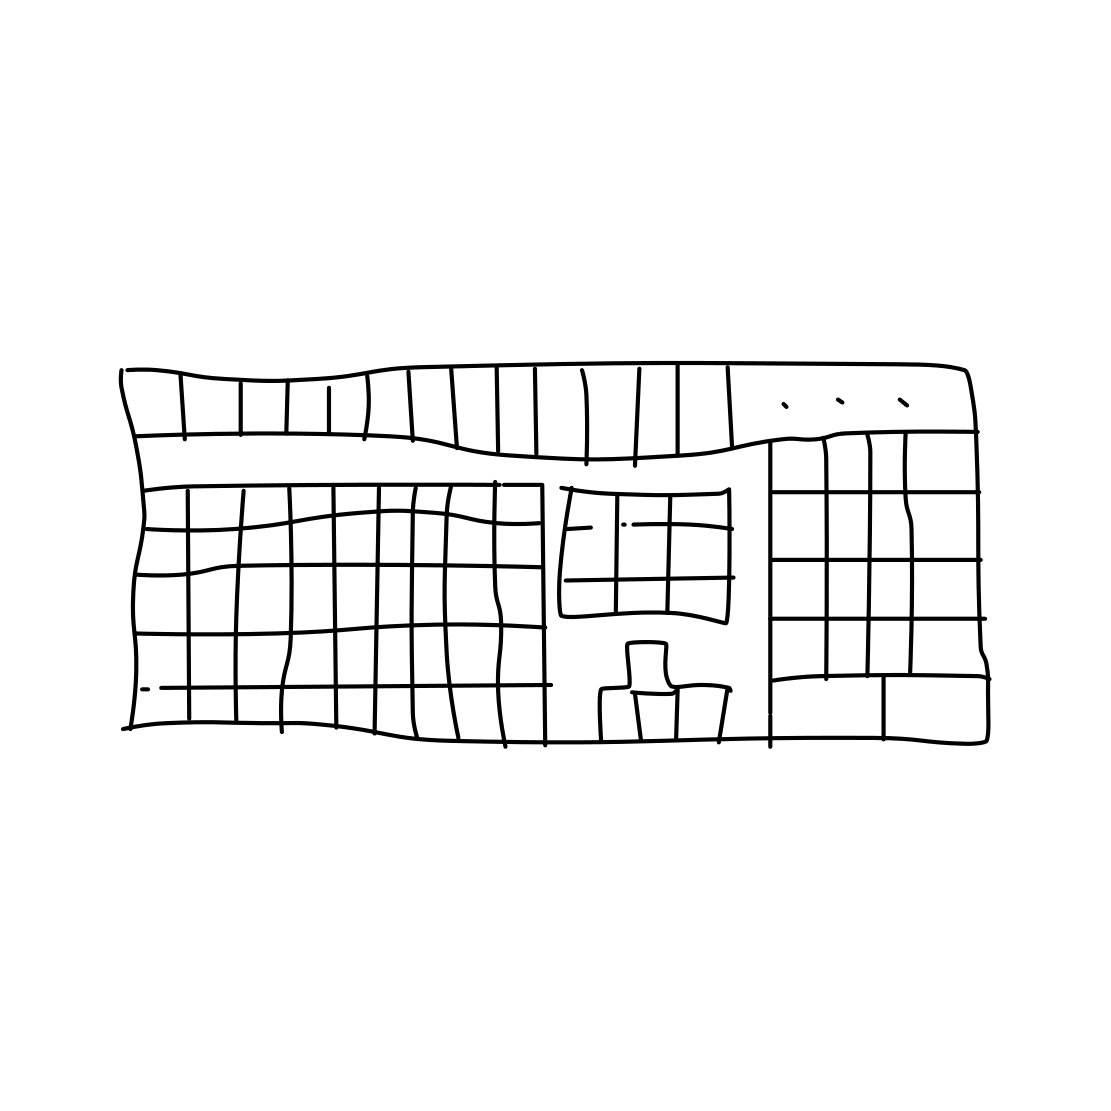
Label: keyboard